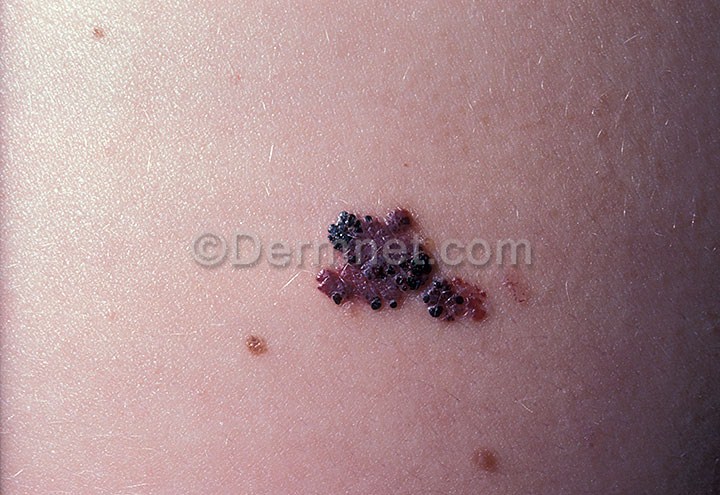
Disease: Vascular Tumors